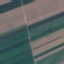
Label: AnnualCrop